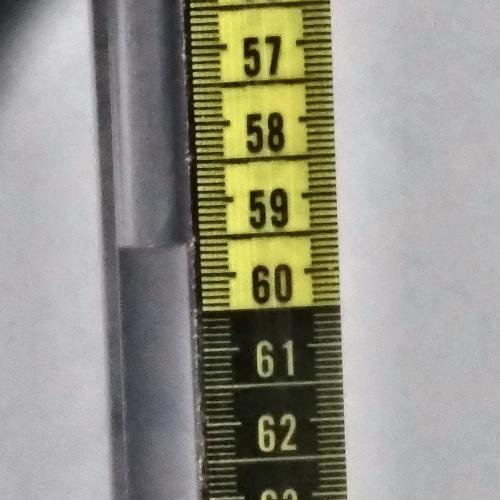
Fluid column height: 59.6 cm